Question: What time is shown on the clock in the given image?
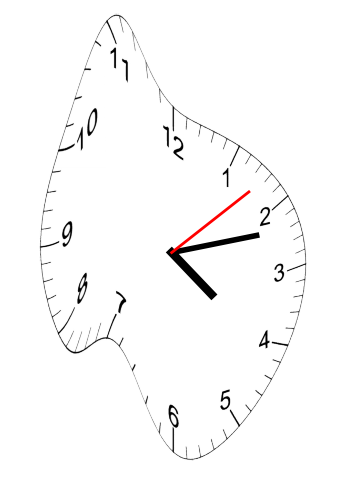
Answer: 04:12:08